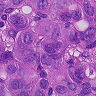
Metastatic tissue present: yes